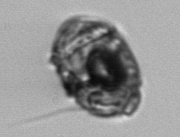
Label: Proterythropsis